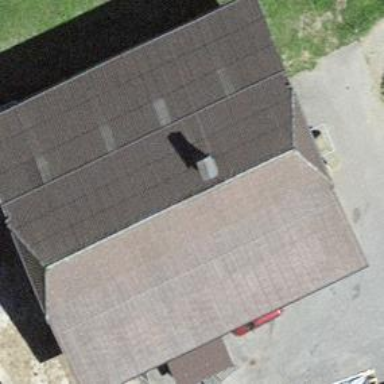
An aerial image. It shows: Barn.